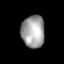
Tissue: lung
Cell type: Fibroblasts
Senescence score: 0.5477
Nuclear area (px): 739
Mean DAPI intensity: 160.192